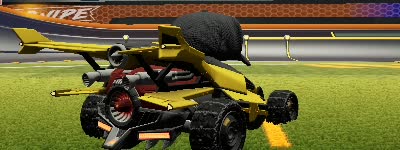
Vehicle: aftershock